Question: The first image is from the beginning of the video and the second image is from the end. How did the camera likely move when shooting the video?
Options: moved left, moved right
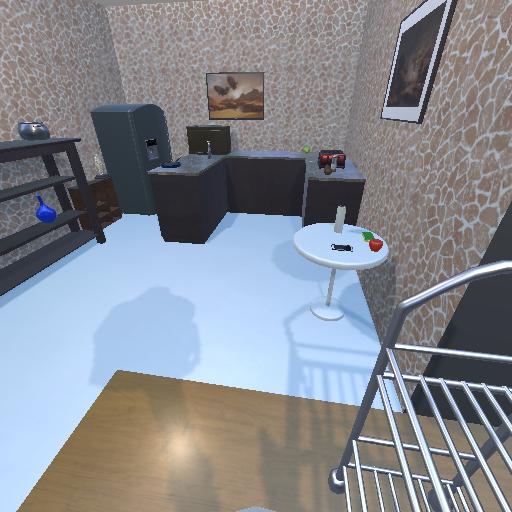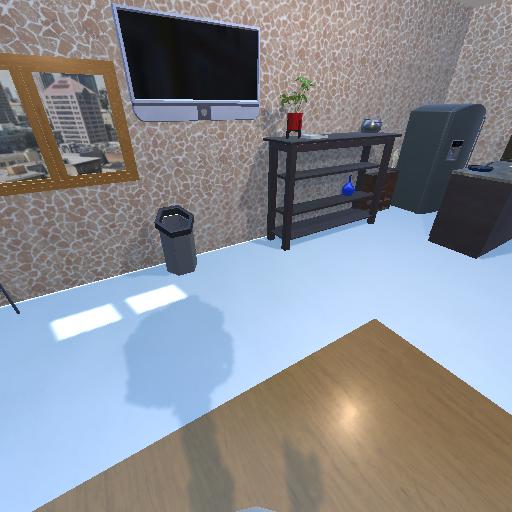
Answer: moved left